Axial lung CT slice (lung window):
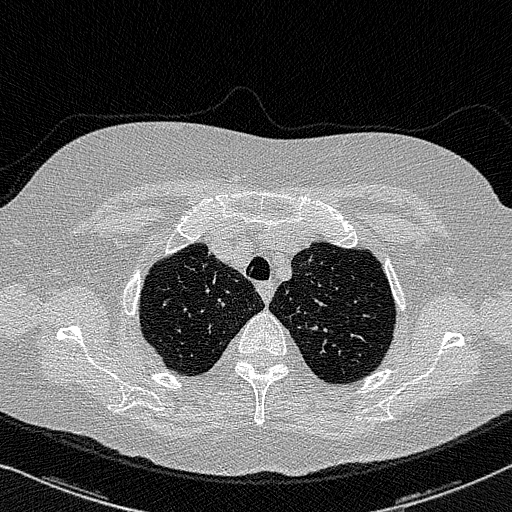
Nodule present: no